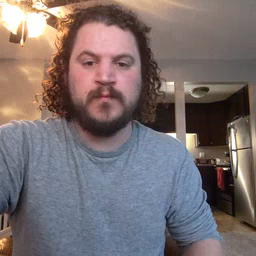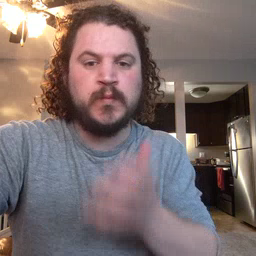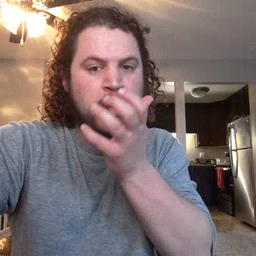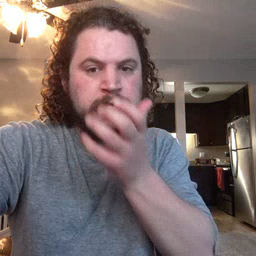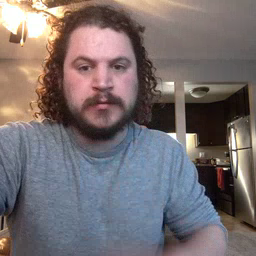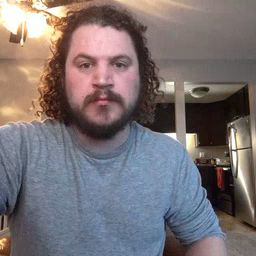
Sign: grass